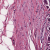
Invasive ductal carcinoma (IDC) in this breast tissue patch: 1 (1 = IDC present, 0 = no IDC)